Modality: unknown
Slice 26 of 88
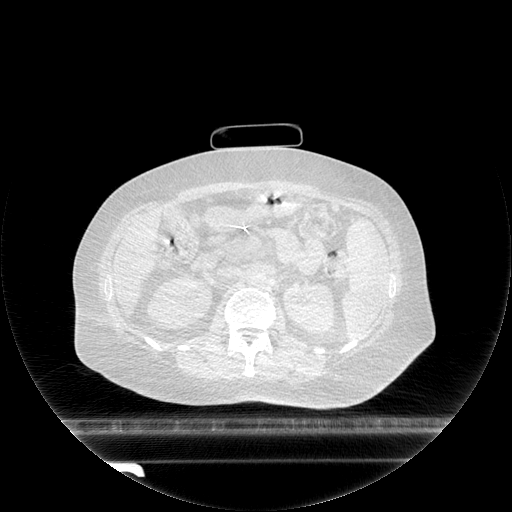